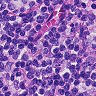
Metastatic tissue present: no